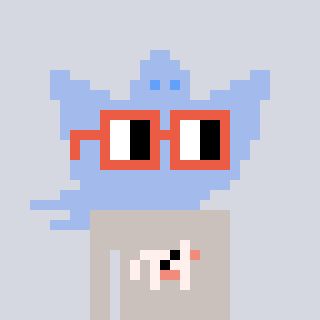
a pixel art character with square orange glasses, a ghost-B-shaped head and a foggrey-colored body on a cool background